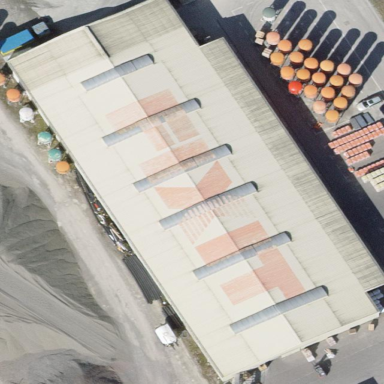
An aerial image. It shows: Industrial building.